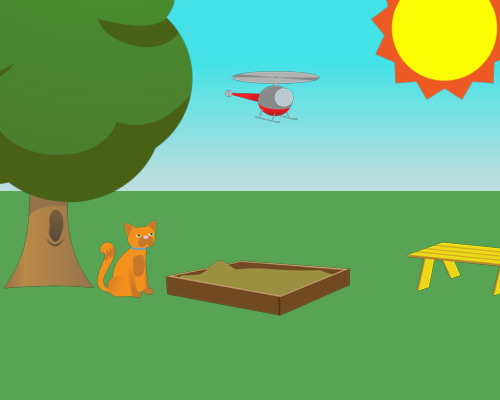
on the left hand side large fluffy tree hole on right side cut off on top and side to the right of the tree is a small helicopter in the middle of the sky facing right on right is a large sun cut off on top and right midway down on the right is a small yellow bench and on left is a small sandbox  on left is a large cat facing right